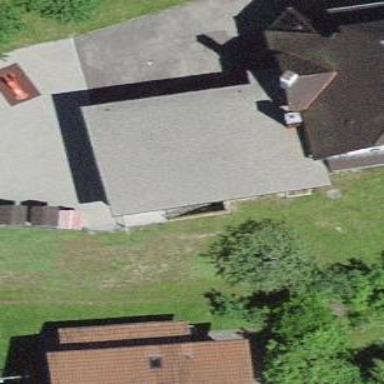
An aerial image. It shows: Kindergarten building.